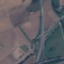
Land use / land cover class: Highway